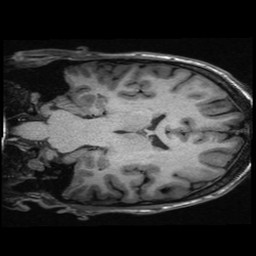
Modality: T1w
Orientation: coronal
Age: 21
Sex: male